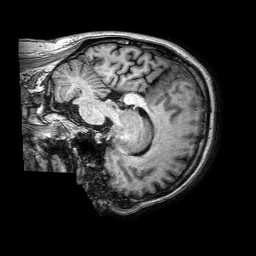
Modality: T1w
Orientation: sagittal
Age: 61
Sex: male
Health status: ill
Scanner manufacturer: philips
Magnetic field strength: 3 T
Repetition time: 0.006862 s
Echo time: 0.003147 s